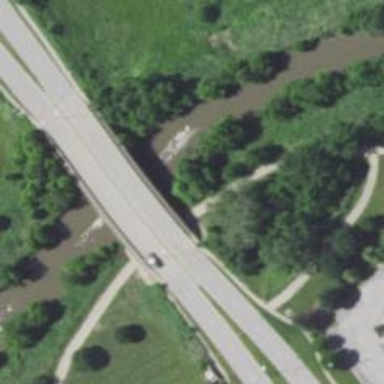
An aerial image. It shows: Bridge over cycleway with footway next to it.